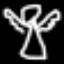
Label: angel